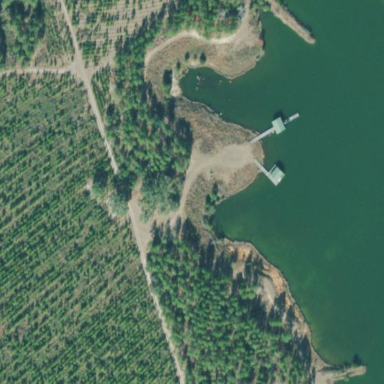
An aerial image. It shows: Reservoir of water.